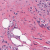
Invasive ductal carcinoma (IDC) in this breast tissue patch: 1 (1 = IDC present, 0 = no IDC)